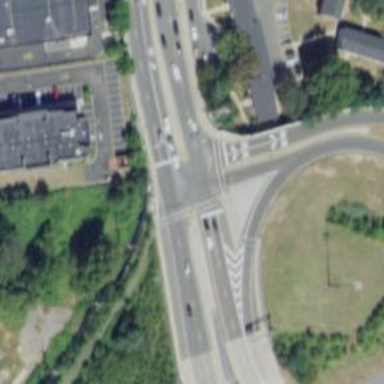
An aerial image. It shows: Crossing with line markings on the road.